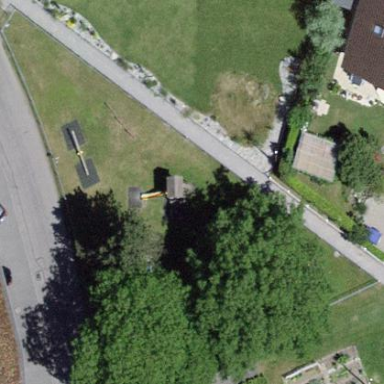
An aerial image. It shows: Playground area for leisure activities on the land.